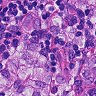
Metastatic tissue present: yes